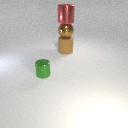
large brown rubber cylinder below large red metal cylinder